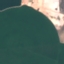
Land use / land cover: AnnualCrop